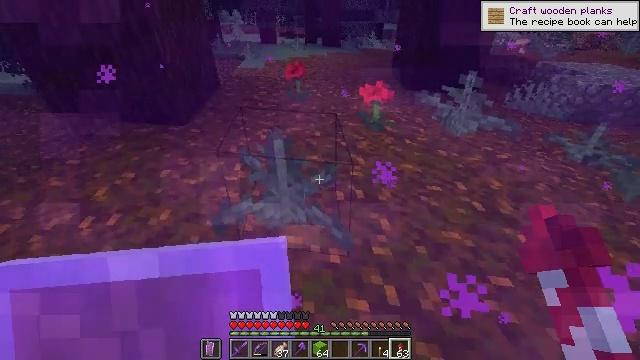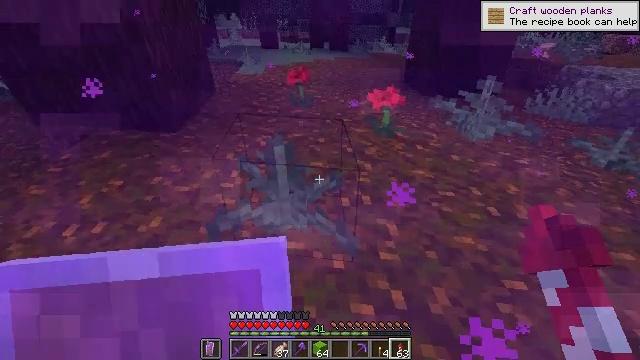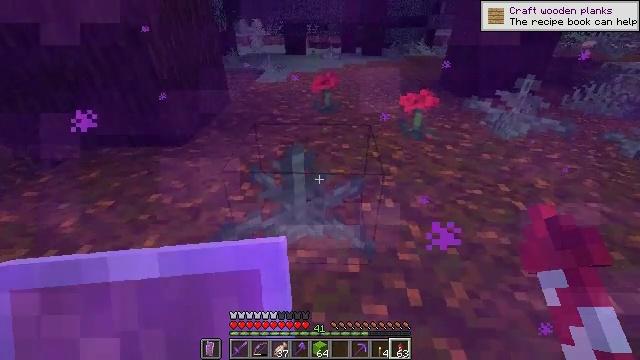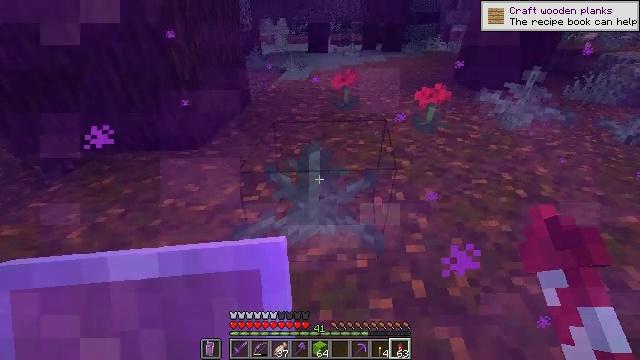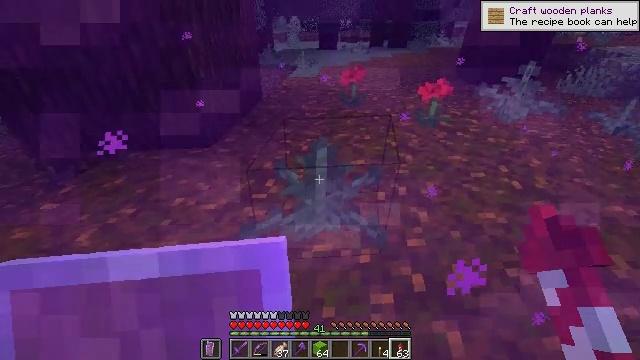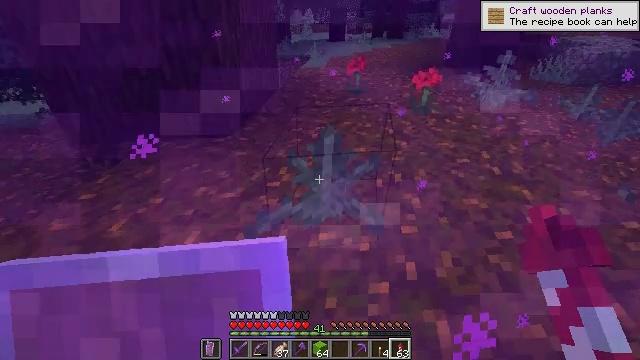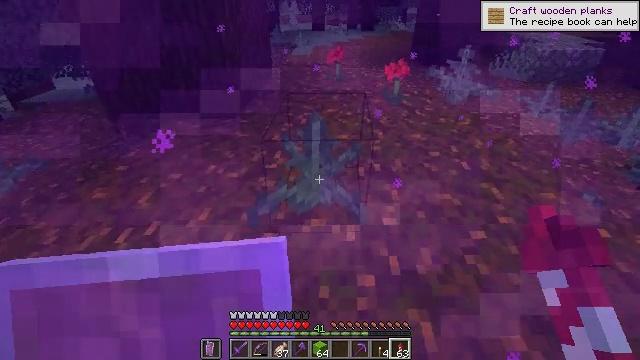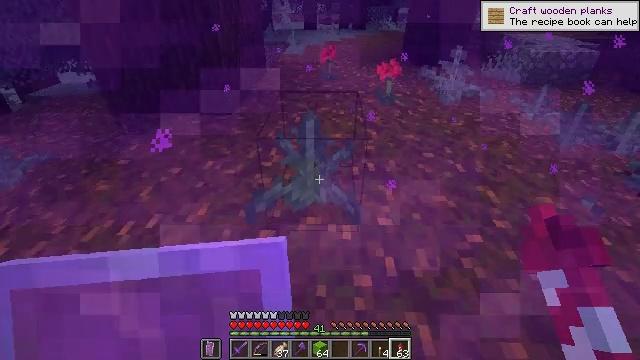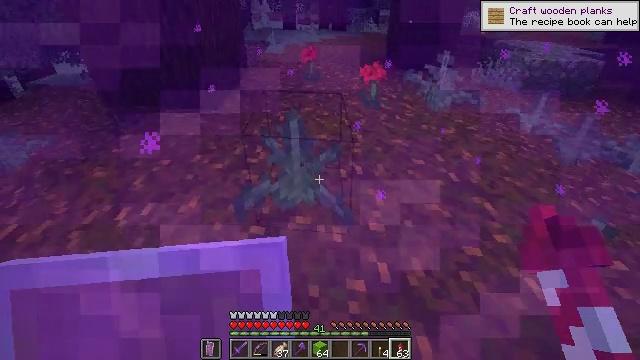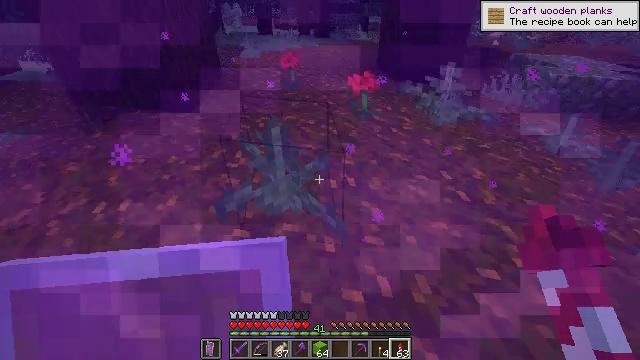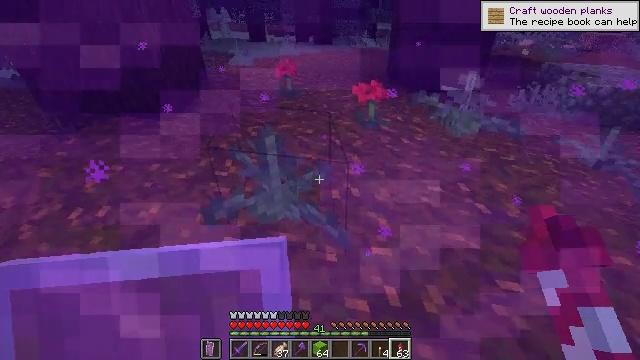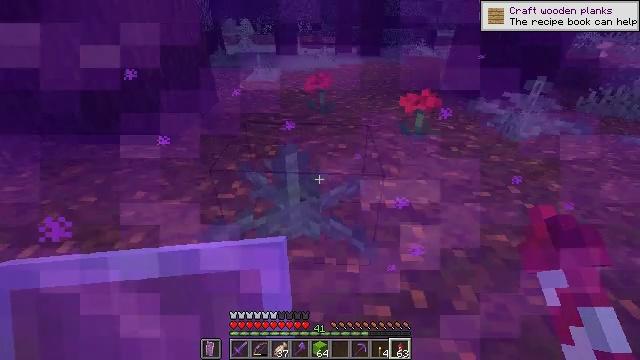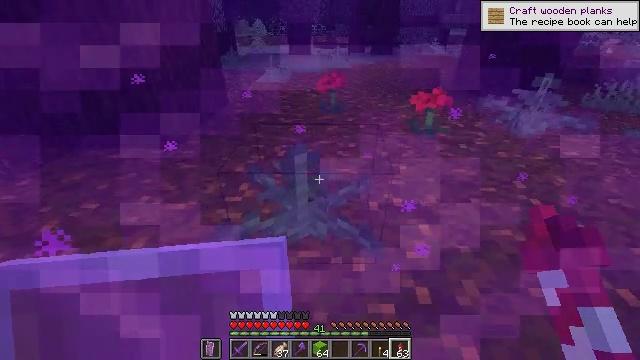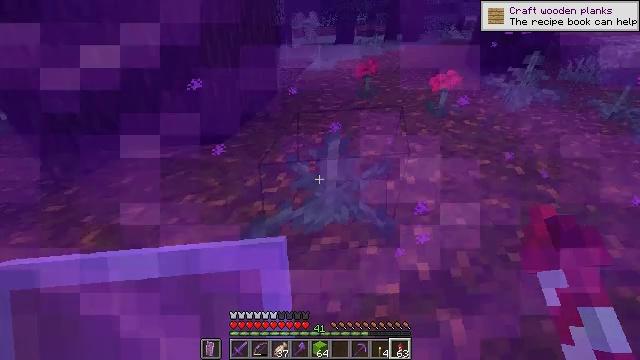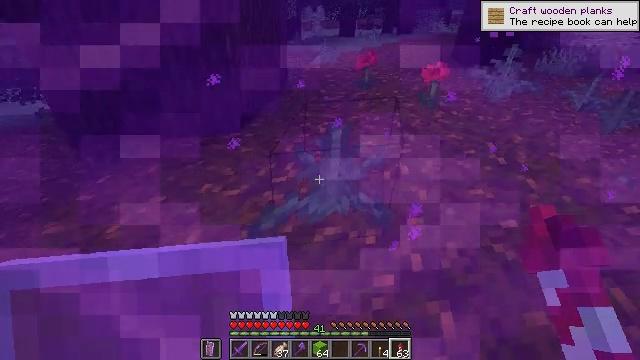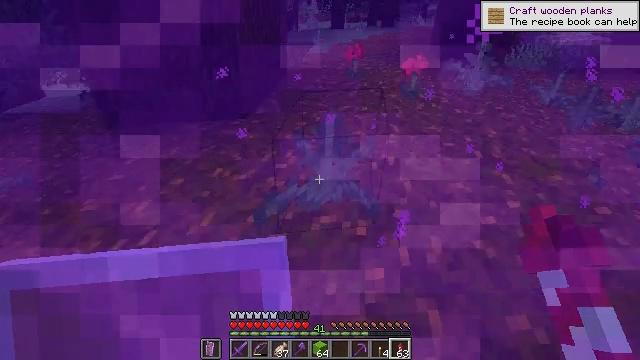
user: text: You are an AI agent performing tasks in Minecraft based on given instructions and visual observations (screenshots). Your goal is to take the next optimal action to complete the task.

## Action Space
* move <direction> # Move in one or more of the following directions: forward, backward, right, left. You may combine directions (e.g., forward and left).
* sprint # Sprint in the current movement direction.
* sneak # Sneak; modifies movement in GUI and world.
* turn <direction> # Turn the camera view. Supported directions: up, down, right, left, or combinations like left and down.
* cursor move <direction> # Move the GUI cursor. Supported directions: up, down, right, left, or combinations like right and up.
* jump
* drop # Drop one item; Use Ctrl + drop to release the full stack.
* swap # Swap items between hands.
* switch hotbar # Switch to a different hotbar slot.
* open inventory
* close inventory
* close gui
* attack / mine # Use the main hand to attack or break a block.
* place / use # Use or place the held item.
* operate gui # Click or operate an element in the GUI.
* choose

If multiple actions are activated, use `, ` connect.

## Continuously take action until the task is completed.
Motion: motion action
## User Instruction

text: Make a lime carpet using lime wool.
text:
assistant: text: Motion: no_op
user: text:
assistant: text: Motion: no_op
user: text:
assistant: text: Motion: no_op
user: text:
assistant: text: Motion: no_op
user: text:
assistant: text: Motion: no_op
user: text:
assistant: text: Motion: no_op
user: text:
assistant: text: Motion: no_op
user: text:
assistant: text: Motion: no_op
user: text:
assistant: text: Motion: no_op
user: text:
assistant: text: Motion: no_op
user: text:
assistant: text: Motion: no_op
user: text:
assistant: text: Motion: no_op
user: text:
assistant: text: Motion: no_op
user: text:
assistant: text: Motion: no_op
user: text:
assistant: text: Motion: no_op
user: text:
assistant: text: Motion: no_op
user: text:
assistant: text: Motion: no_op
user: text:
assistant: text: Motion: no_op
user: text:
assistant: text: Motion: no_op
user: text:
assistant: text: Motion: no_op
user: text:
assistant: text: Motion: no_op
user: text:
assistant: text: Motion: no_op
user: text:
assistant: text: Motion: no_op
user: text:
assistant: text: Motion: no_op
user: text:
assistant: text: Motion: no_op
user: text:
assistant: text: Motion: no_op
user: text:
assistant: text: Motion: no_op
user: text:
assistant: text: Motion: no_op
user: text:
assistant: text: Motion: no_op
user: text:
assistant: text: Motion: no_op